Field crop: maize
Growth stage: 2
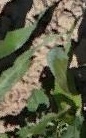
Species: maize